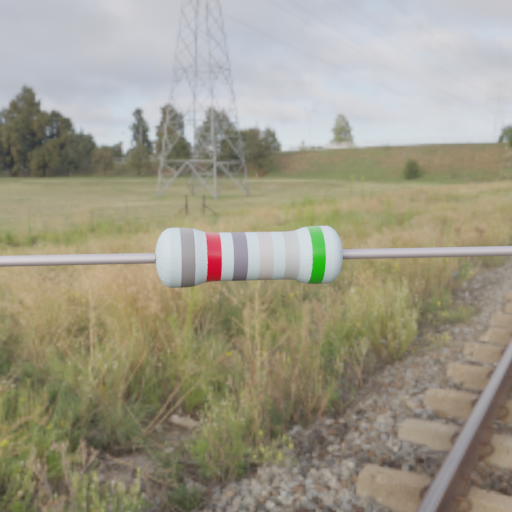
Resistor colour bands (in order): gray, red, gray, silver, silver, green